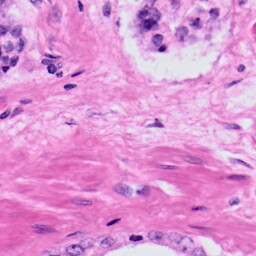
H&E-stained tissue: Prostate